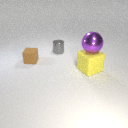
small gray metal cylinder to the left of large yellow rubber cube